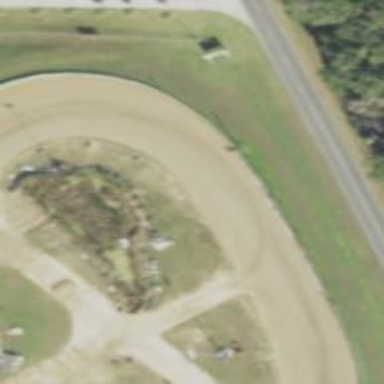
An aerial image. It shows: Dirt raceway for motor sports.